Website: apple
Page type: review-order
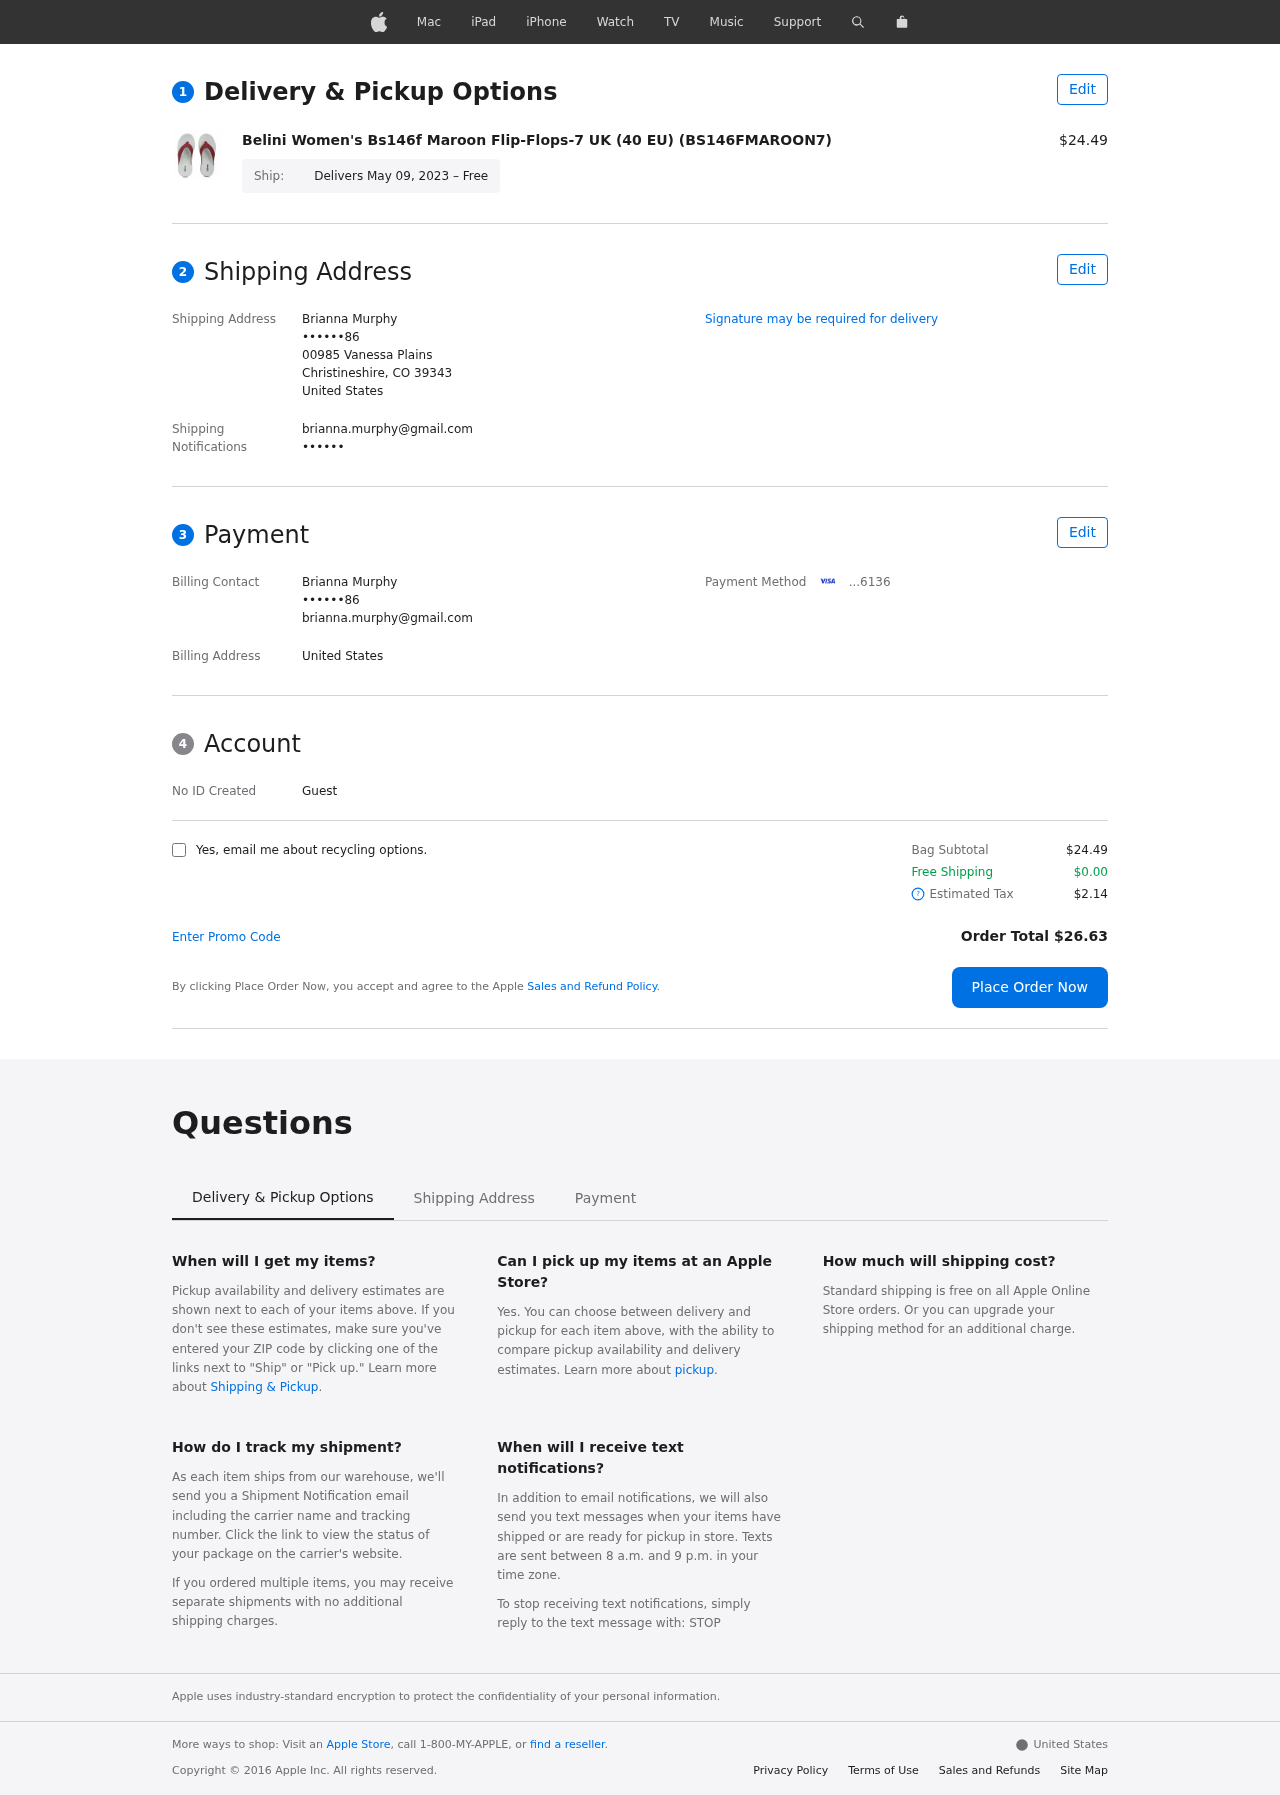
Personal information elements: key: PII_CARD_LAST4
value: ...6136
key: PII_CITY_STATE_ZIP
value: Christineshire, CO 39343
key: PII_COUNTRY
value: United States
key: PII_EMAIL
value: brianna.murphy@gmail.com
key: PII_FULLNAME
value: Brianna Murphy
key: PII_PHONE
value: ••••••86
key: PII_STREET
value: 00985 Vanessa Plains
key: PII_ALT_PHONE
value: ••••••
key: PII_FIRSTNAME
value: Brianna
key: PII_LASTNAME
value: Murphy
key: PII_FULLNAME2
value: Brianna Murphy
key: PII_FULLNAME3
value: Brianna Murphy
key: PII_FIRSTNAME2
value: Brianna
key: PII_FIRSTNAME3
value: Brianna
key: PII_LASTNAME2
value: Murphy
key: PII_LASTNAME3
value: Murphy
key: PII_FIRSTNAME_DERIVED
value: Brianna
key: PII_LASTNAME_DERIVED
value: Murphy
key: PII_FULLNAME_DERIVED
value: Brianna Murphy
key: PII_NAME_FULL_DERIVED
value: Brianna Murphy
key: PII_PHONE3
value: ••••••86
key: PII_EMAIL2
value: brianna.murphy@gmail.com
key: PII_EMAIL3
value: brianna.murphy@gmail.com
Product elements: key: PRODUCT1_NAME
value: Belini Women's Bs146f Maroon Flip-Flops-7 UK (40 EU) (BS146FMAROON7)
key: PRODUCT1_PRICE
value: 24.49
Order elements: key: ORDER_DELIVERY_DATE
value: Delivers May 09, 2023 – Free
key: ORDER_SUBTOTAL
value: $24.49
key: ORDER_SHIPPING_COST
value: $0.00
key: ORDER_TAX
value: $2.14
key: ORDER_TOTAL
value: Order Total $26.63